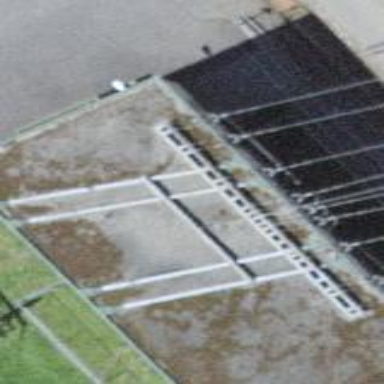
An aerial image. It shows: Flat-roofed building serving as substation.